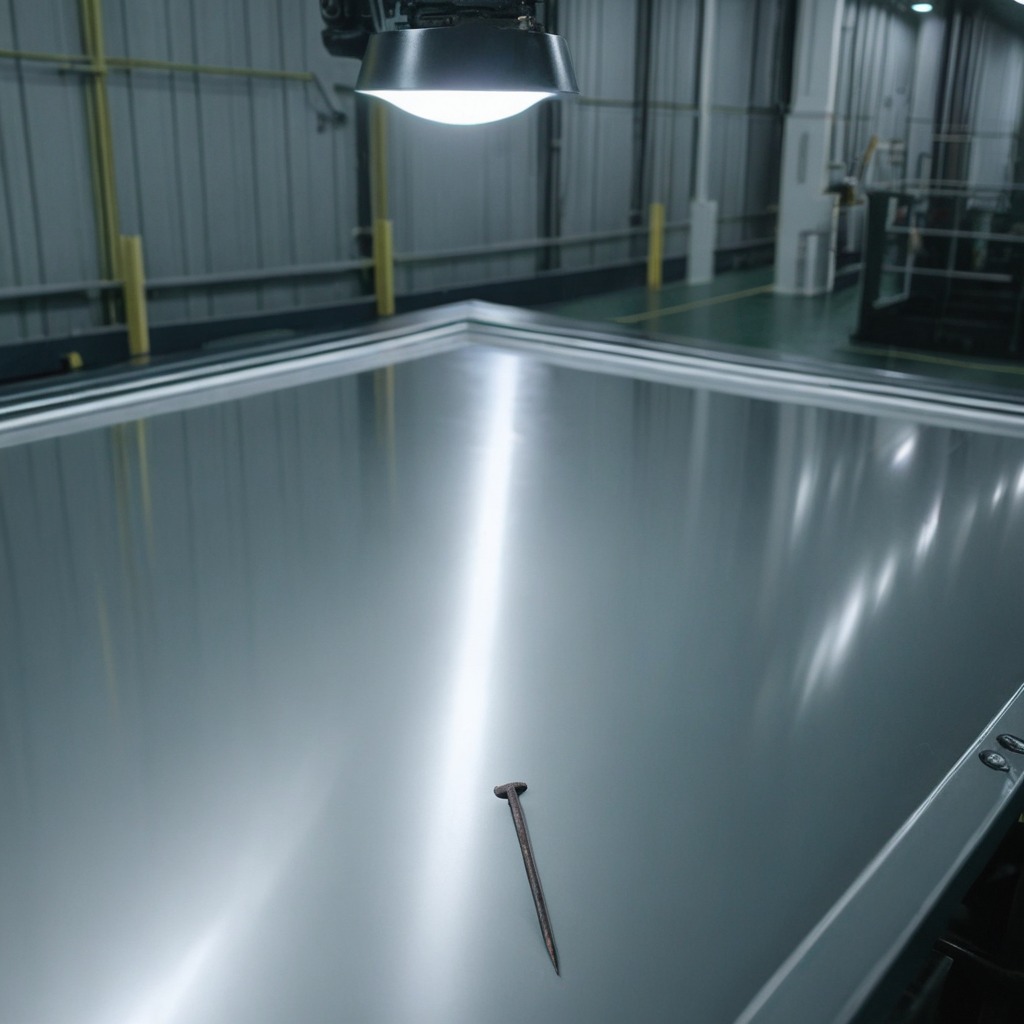
An iron nail is lying on the table.